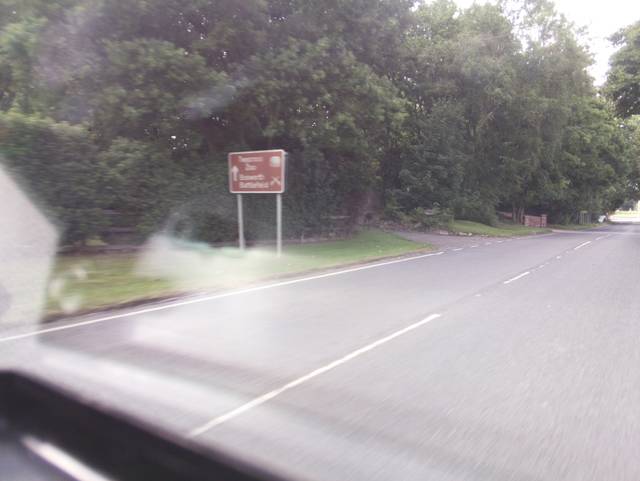
Region: United Kingdom
Coordinates: 52.557, -1.481